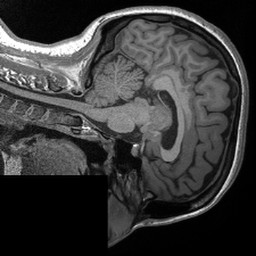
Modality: T1w
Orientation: sagittal
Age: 28
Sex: female